Question: My javascript code paints the wall with multiply blending. If I use fillRect it's faster but not smooth and putImageData is opposite of it and takes approximately 10 seconds to paint the image. For example left one is made with fillRect:

Code used in the left image;
'''
context_paintLayer.fillStyle = 'rgba(' + pixel.data[0] + ',' + pixel.data[1] + ',' + pixel.data[2] + ',' + pixel.data[3] + ')';
context_paintLayer.fillRect(x, y, 1, 1);
'''
Code used in the right image;
'''
context_paintLayer.putImageData(pixel, x, y);
'''
If you want, I can post the full code here. Thanks.
'''
function applyPaint(selectedColor)
{
var partitionImageData = context_partitionLayer.getImageData(0, 0, width, height);
var imageData = context_imageLayer.getImageData(0, 0, width, height);
var selectedColorRGB = selectedColor.split("-");
for(var y = targetStartY; y < targetEndY; y++)
{
for(var x = targetStartX; x < targetEndX; x++)
{
var index = ((width * y) + x) * 4;
var r = partitionImageData.data[index];
var g = partitionImageData.data[index + 1];
var b = partitionImageData.data[index + 2];
var a = partitionImageData.data[index + 3];
pixel.data[0] = (selectedColorRGB[0] * (imageData.data[index]+50)) / 255;
pixel.data[1] = (selectedColorRGB[1] * (imageData.data[index + 1]+50)) / 255;
pixel.data[2] = (selectedColorRGB[2] * (imageData.data[index + 2]+50)) / 255;
pixel.data[3] = (a * (imageData.data[index + 3])) / 255;
if(isInPart(r, g, b) == 1)
{
paint(x, y);
}
}
}
}
function paint(x, y)
{
context_paintLayer.fillStyle = 'rgba(' + pixel.data[0] + ',' + pixel.data[1] + ',' + pixel.data[2] + ',' + pixel.data[3] + ')';
context_paintLayer.fillRect(x, y, 1, 1);
//context_paintLayer.putImageData(pixel, x, y);
}
function isInPart(r, g, b, targetPart) {
if ((r >= targetRMin && r <= targetRMax) && (g >= targetGMin && g <= targetGMax) && (b >= targetBMin && b <= targetBMax)) {
return 1;
}
else {
return 0;
}
}
'''
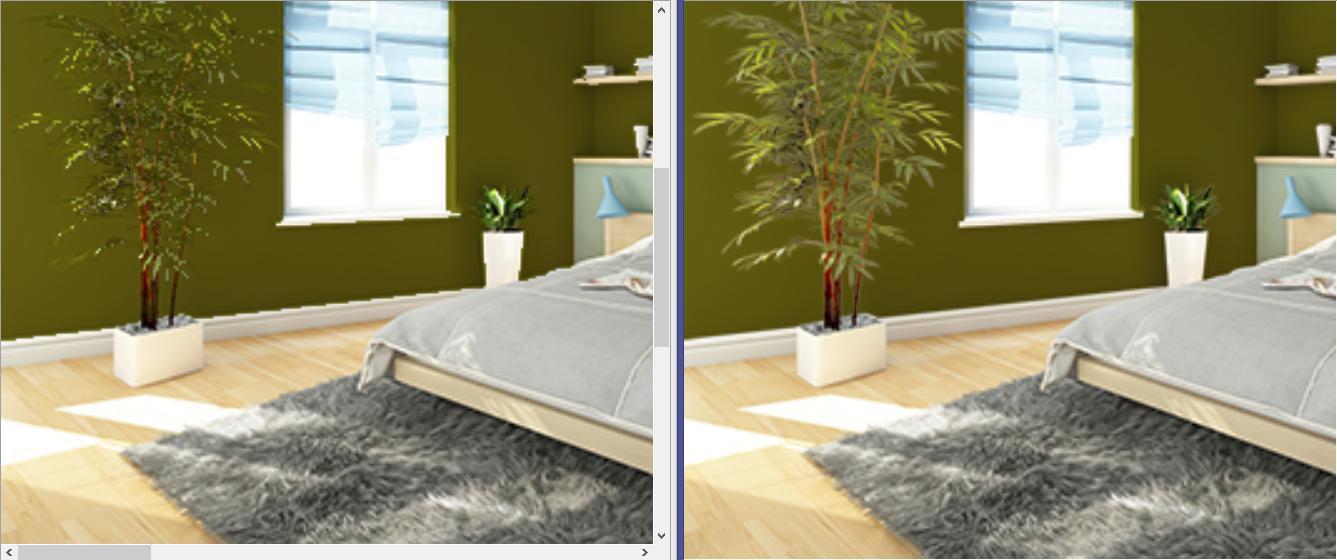
Answer: I suggest you 'paint' directly into an imageData during your loop, then do one single puImageData at the end.
And Since your canvas sizes are not changing, you might cache the arrays to avoid the costs of creation / disposal.
The code below should be waay faster.
I don't know enough of your requirements to know, for instance, if the image is changing and thus need to be getImageDataed (:-)) on each call, but you'll get the idea :
'''
function applyPaint() {
var partitionImageData = context_partitionLayer.getImageData(0, 0, width, height);
var partitionData = partitionImageData.data;
var sourceImageData = context_imageLayer.getImageData(0, 0, width, height);
var sourceData = sourceImageData.data;
var destImageData = context_paintLayer.getImageData(0, 0, width, height);
var destData = destImageData.data;
applyPaint = function (selectedColor) {
var selectedColorRGB = selectedColor.split("-");
var index = 0;
var selectedR = selectedColorRGB[0];
var selectedG = selectedColorRGB[1];
var selectedB = selectedColorRGB[2];
// cache arrays for speed up
var _partitionData = partitionData;
var _sourceData = sourceData ;
var _destData = destData;
for (var y = targetStartY; y < targetEndY; y++) {
for (var x = targetStartX; x < targetEndX; x++) {
index = ((width * y) + x) << 2;
var r = _partitionData[index];
var g = _partitionData[index + 1];
var b = _partitionData[index + 2];
if (isInPart(r, g, b) == 1) {
var a = _partitionData[index + 3];
_destData[index] = (selectedR * (_sourceData[index] + 50)) >> 8;
_destData[index + 1] = (selectedG * (_sourceData[index + 1] + 50)) >> 8;
_destData[index + 2] = (selectedB * (_sourceData[index + 2] + 50)) >> 8;
_destData[index + 3] = (a * (_sourceData[index + 3])) >> 8;
}
}
}
context_paintLayer.putImageData(destImageData, 0, 0);
}
return applyPaint.apply(this, arguments);
}
'''
Edit : if you plan on updating the whole image each time, you can simplify the two for loops to :
'''
var pixelCount = width*height;
var index = 0;
while (pixelCount--) {
// process index
// ...
index+=4;
}
'''
Edit 2 :
Here is a way to get, for a given image, real-time recoloring (meaning image rate is > 60 fps).
The idea is to have the gpu compute for you by using composite modes / blending modes.
<URL>
Step 1)
Re-process your partition image to get a partition mask canvas, that will contains full white
for pixels matching your criteria, and full black for pixels not matching.
It would be built like
'''
* build new canvas to store the partition mask.
* for each pixel of the partition image :
if (condition on the partition data r,g,b )
partitionMaskImageData[ ...r and g and b and a ] = 255
else
partitionMaskImageData[ ...r and g and b and a ] = 0
'''
Now, build a static temporary canvas for your operations, and
each time you want to change color :
'''
1) clear the temp canvas.
2) draw the partition mask on the temp canvas.
3) draw the image on the temp canvas using mode 'destination-in'.
4) add 50 to all rgb : draw a rect of color 'rgb(50,50,50) using mode 'lighter'.
5) fill a rect with your selected color using mode 'multiply'
--> now the temp canvas is ready.
6) draw the original image on destination canvas
7) draw the temp canvas on the destination canvas.
'''
Little trouble here is that not all Browser support 'multiply', but quite some do as you can see here <URL>.
Still i bet that the update will take far less than 1ms (on desktop).